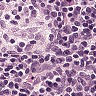
Metastatic tissue present: no